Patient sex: M
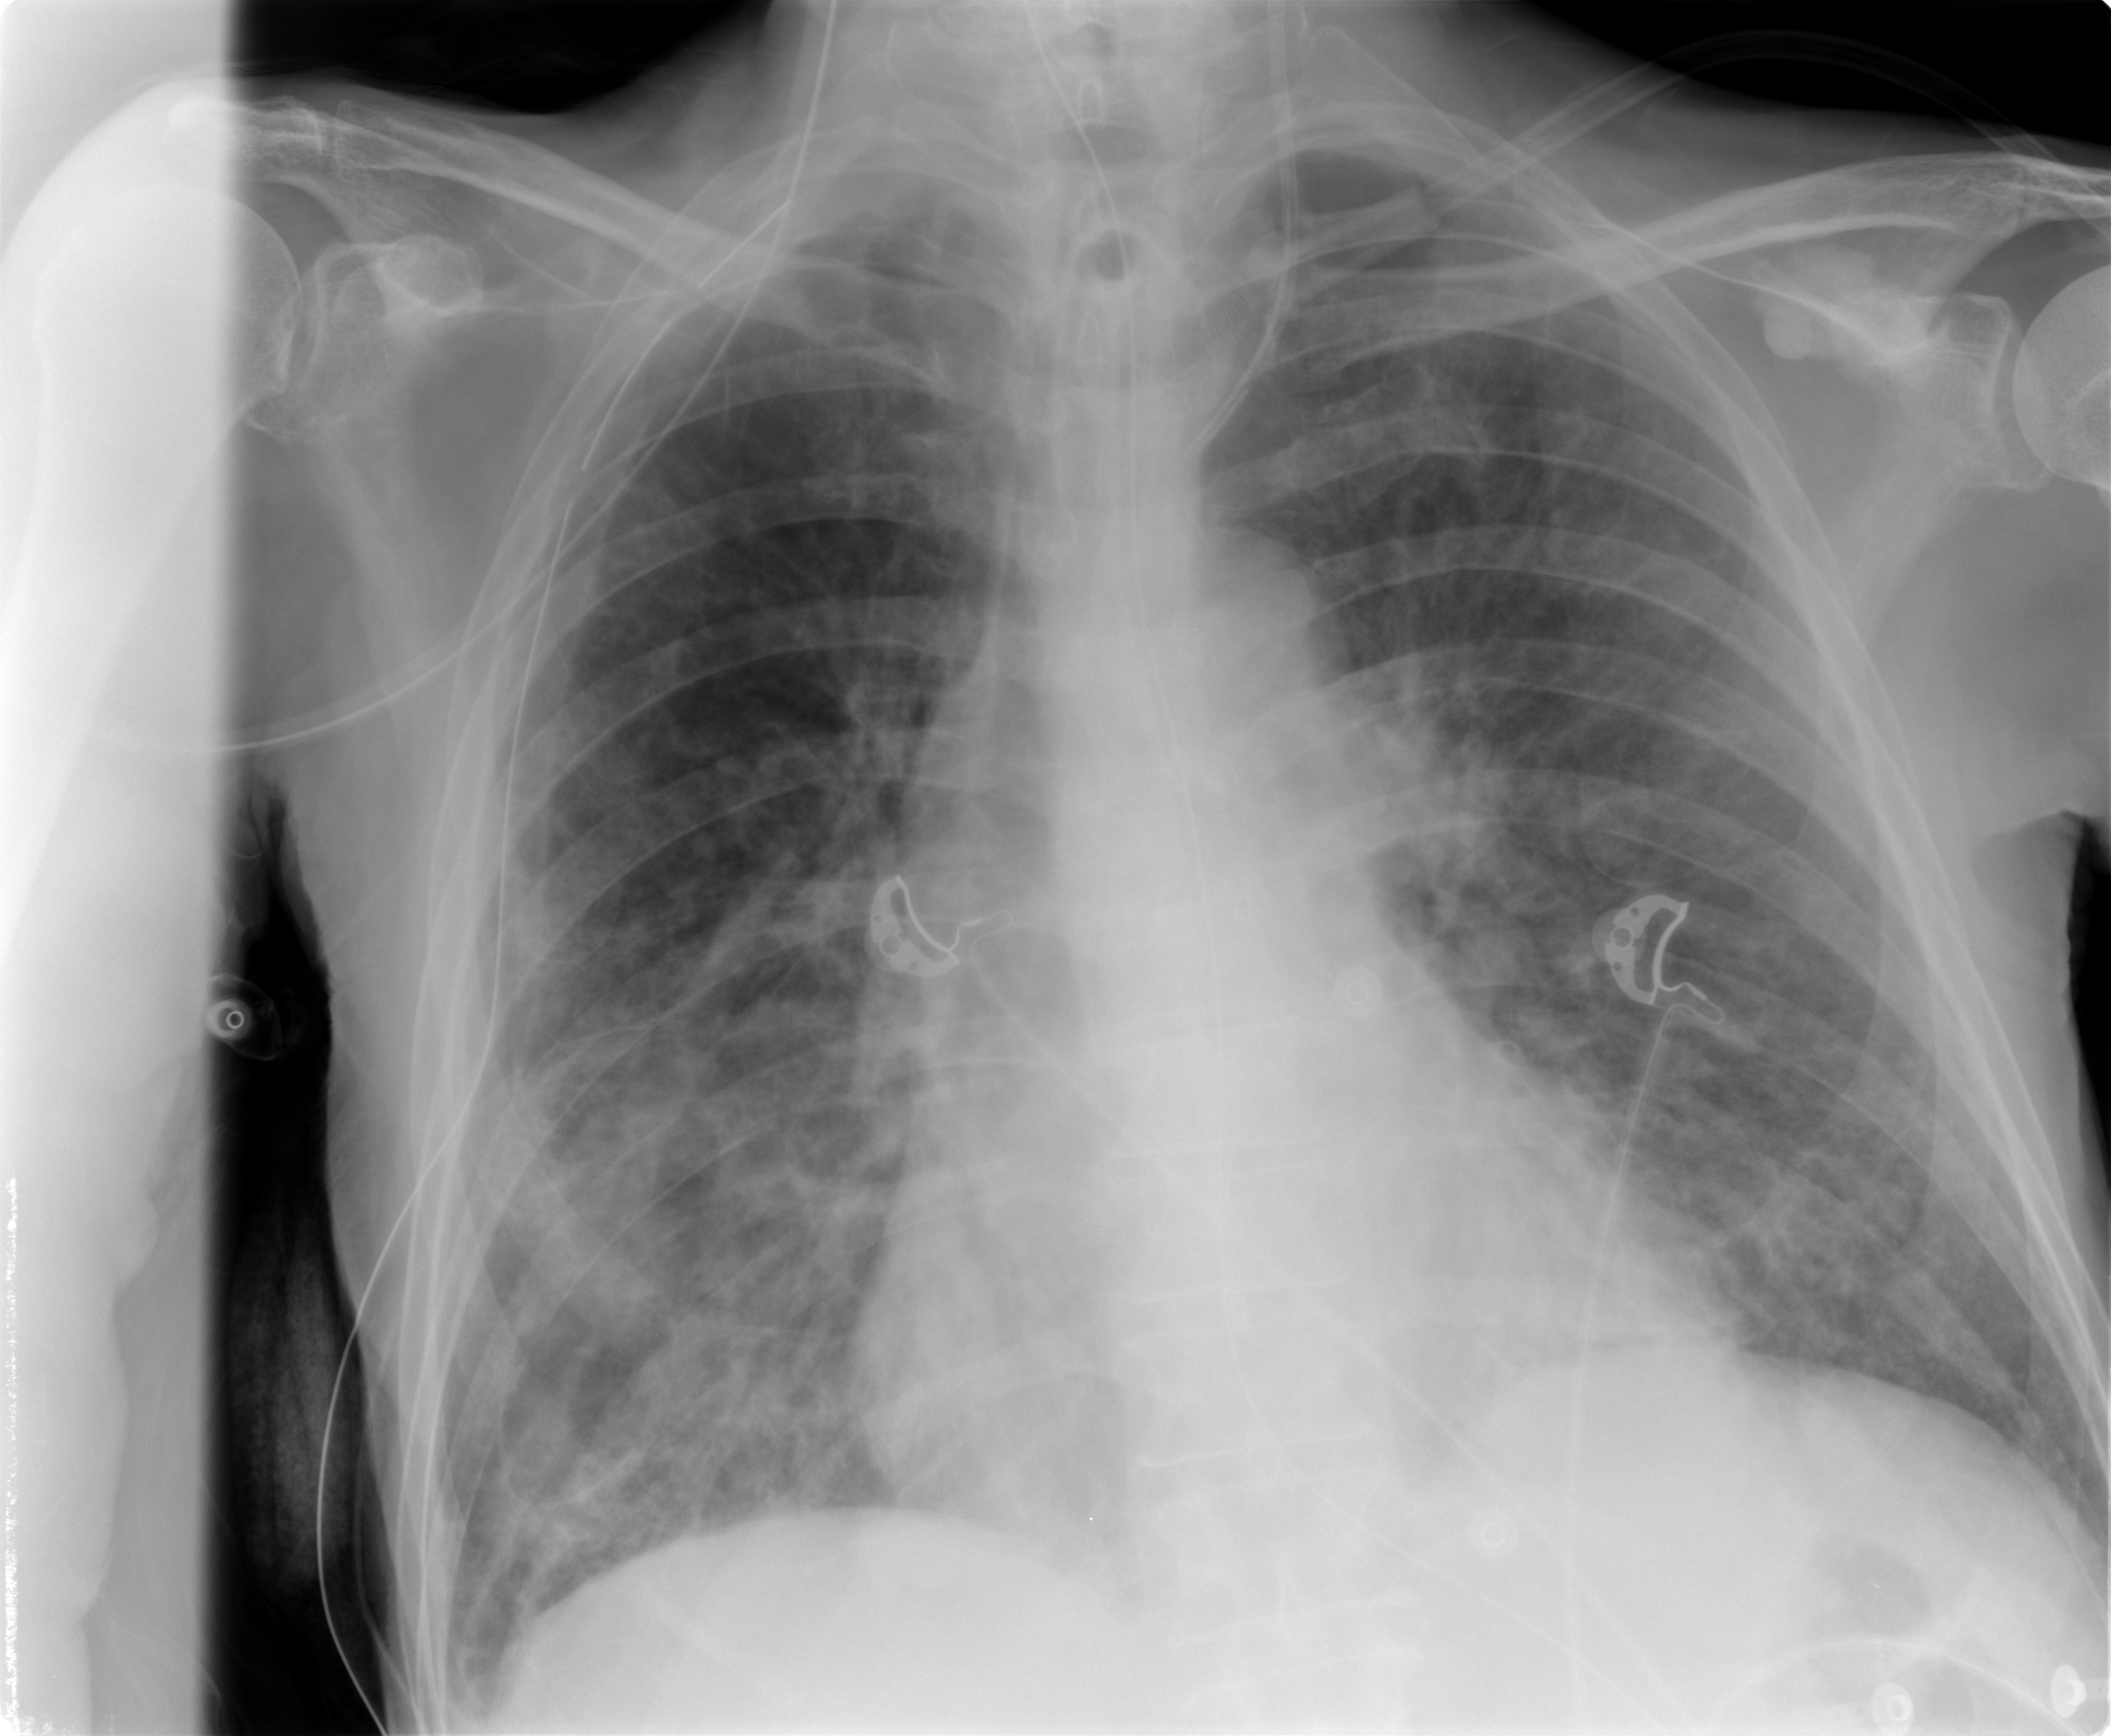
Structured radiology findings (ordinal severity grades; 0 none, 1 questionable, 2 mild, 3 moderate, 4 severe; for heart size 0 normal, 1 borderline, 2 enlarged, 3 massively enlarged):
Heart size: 0
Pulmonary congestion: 2
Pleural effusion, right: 1
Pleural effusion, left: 1
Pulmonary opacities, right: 3
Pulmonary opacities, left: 2
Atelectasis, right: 2
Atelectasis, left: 1